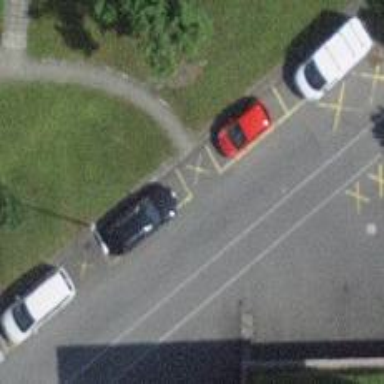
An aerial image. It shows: Kerb serving as barrier.